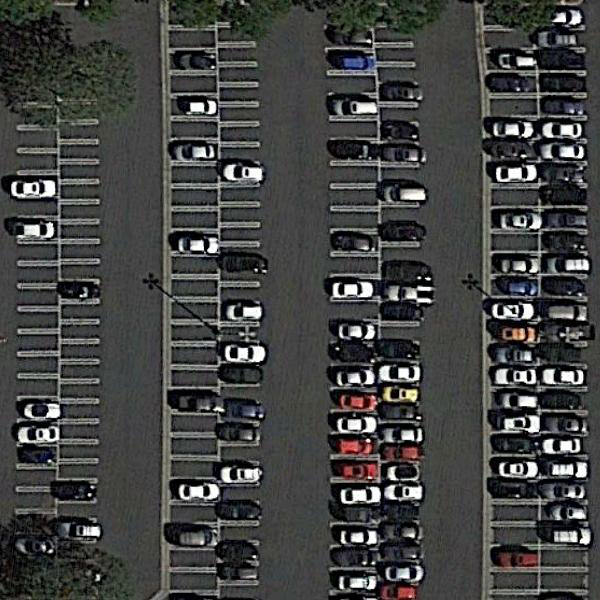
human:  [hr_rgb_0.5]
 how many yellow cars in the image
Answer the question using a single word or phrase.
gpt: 1